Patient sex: F
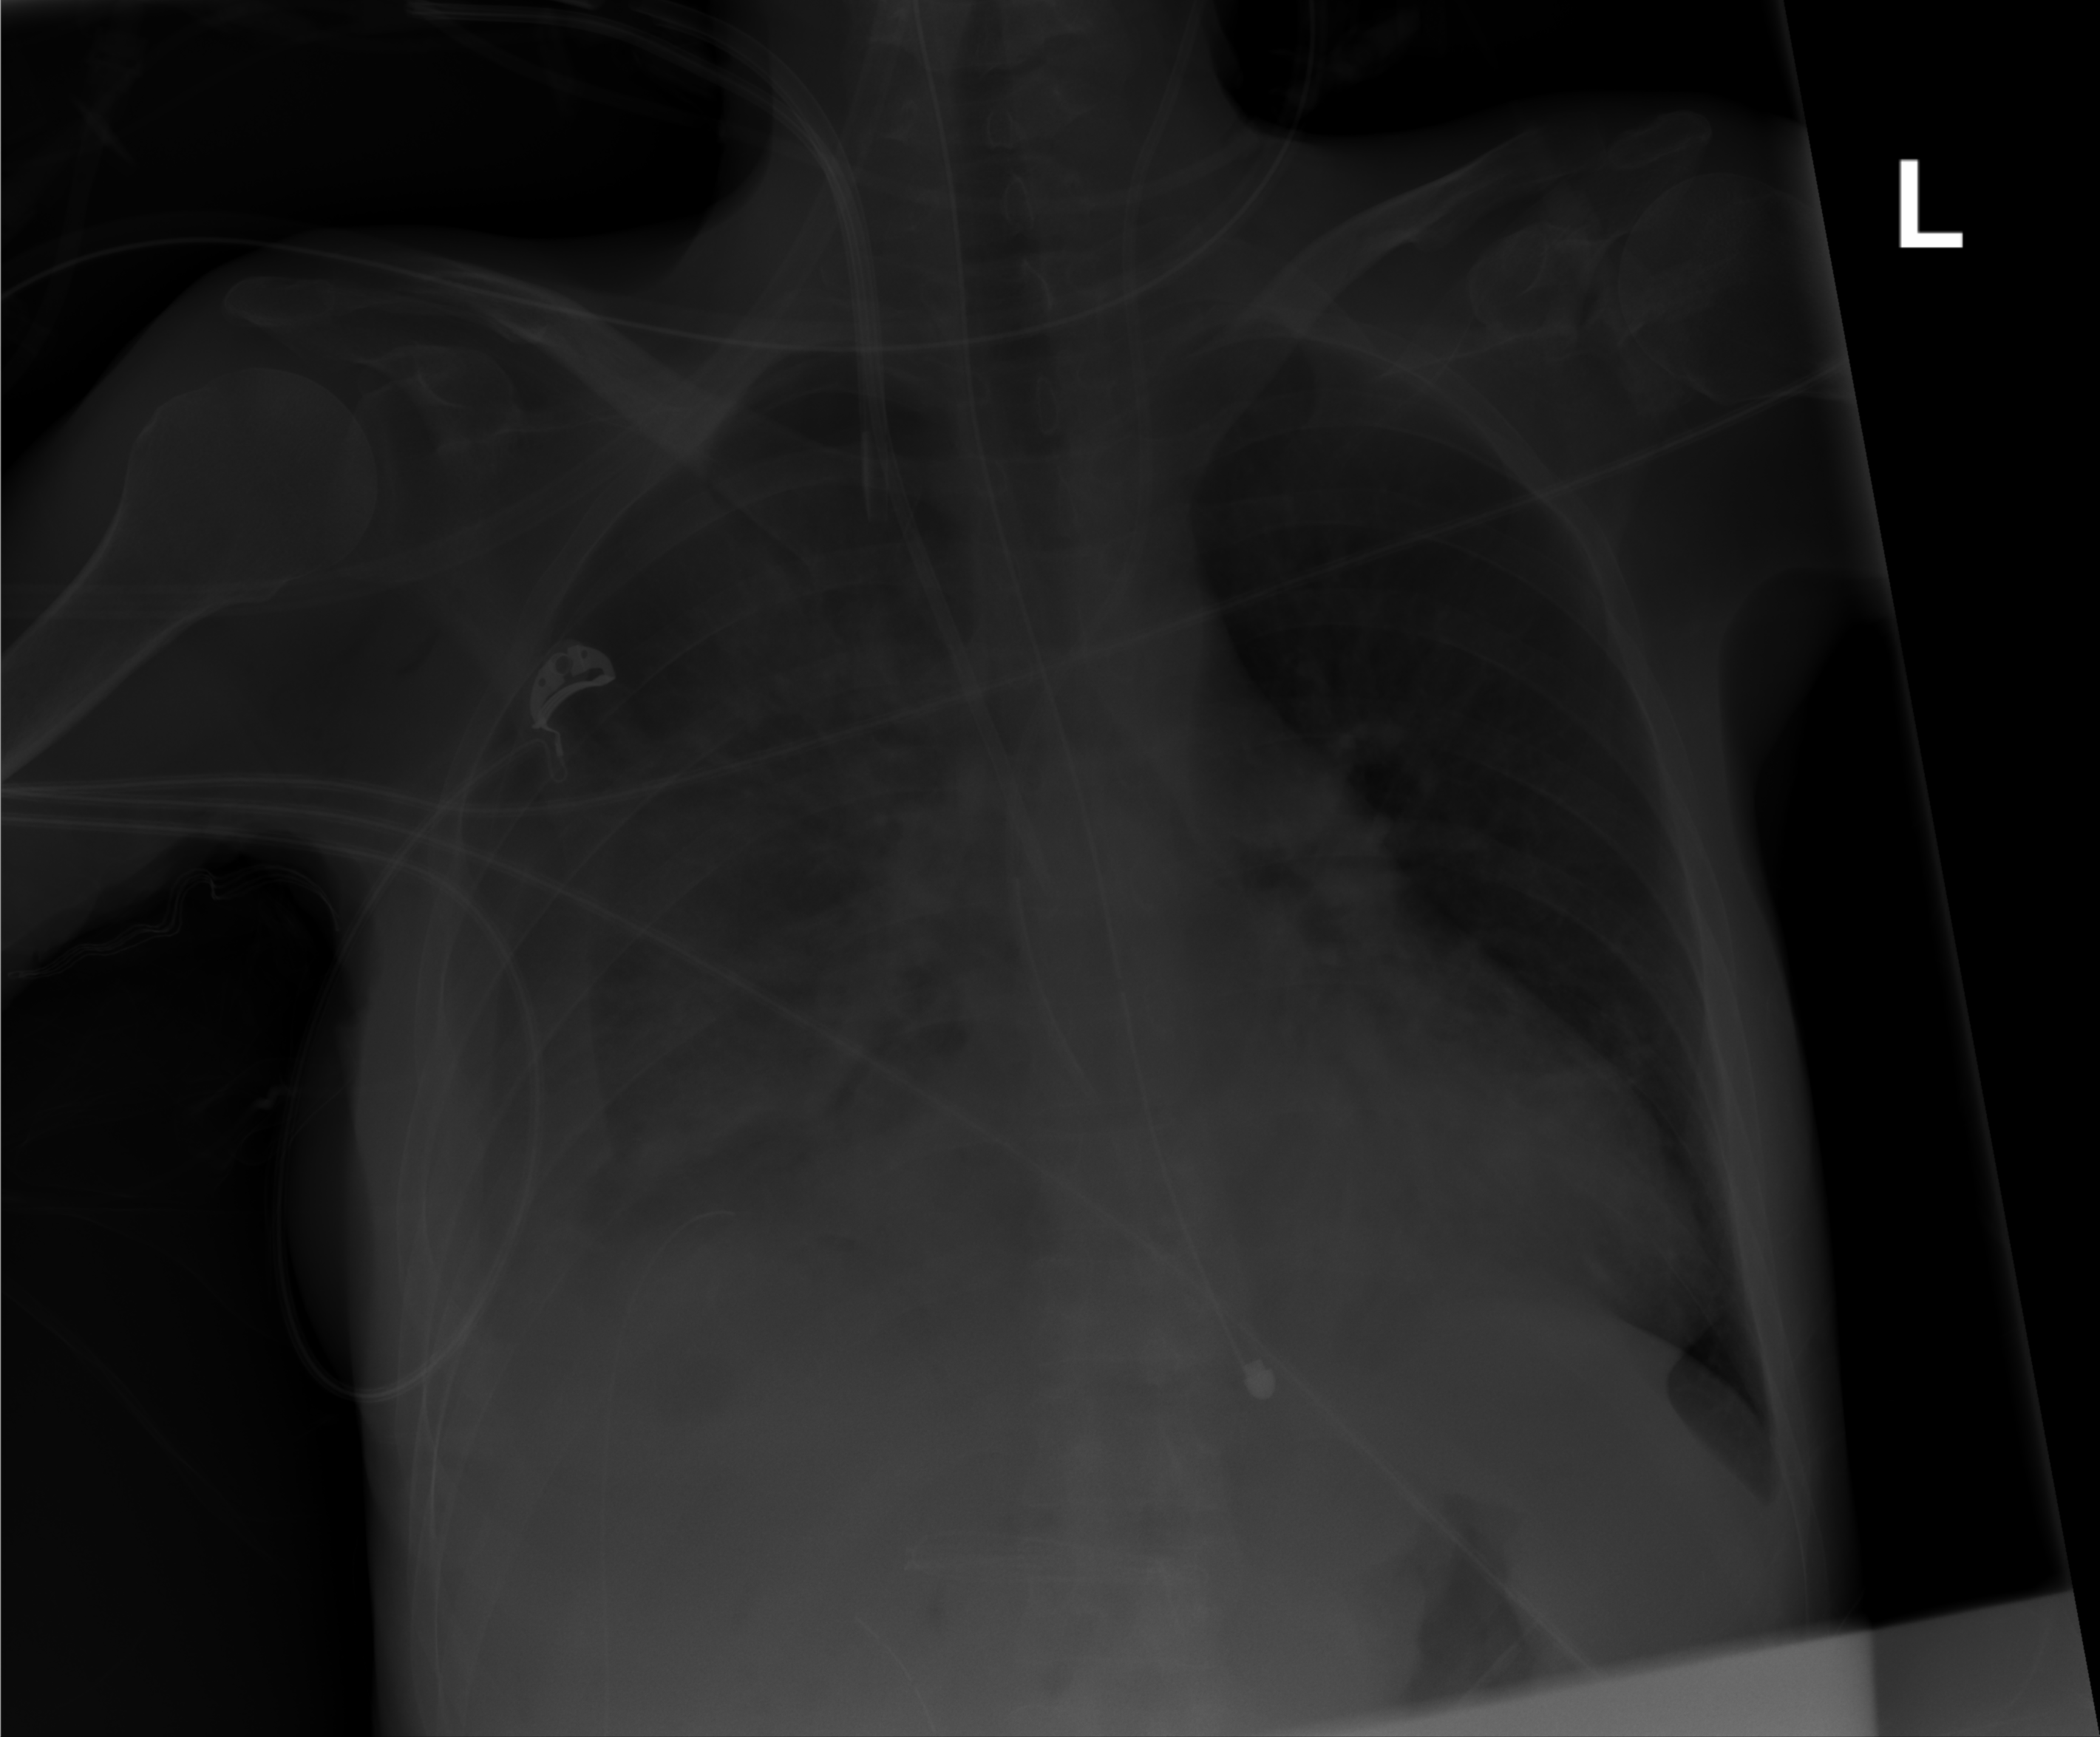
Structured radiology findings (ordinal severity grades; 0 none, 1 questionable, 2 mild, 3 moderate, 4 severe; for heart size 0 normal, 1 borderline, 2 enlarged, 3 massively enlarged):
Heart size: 0
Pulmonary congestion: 0
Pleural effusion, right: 2
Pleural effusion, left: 0
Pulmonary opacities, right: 1
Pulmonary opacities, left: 0
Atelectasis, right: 2
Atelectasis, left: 1